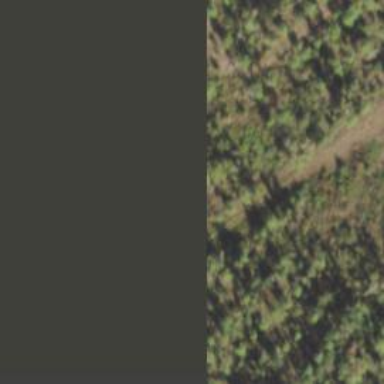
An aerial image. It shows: Woodland with needle-leaved trees.